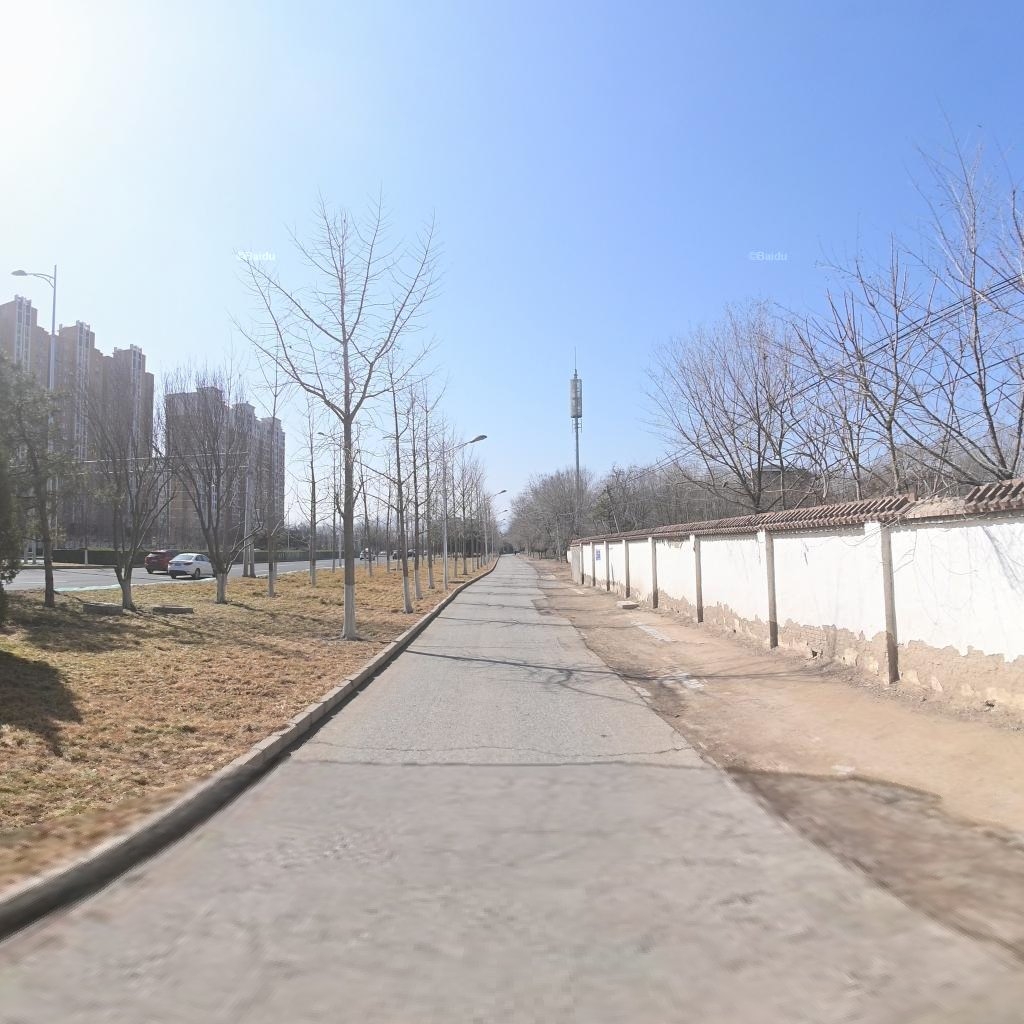
Region: Haidian
Road damage annotations: transverse crack, longitudinal crack, longitudinal crack, longitudinal crack